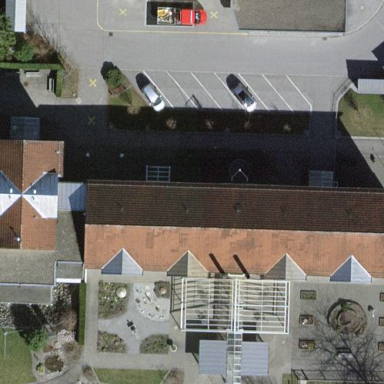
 along the orientation. It functions as nursing home."